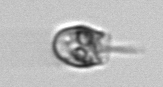
Label: Balanion